Interaction volume radius: 10 \u00c5
Interaction volume height: 10 \u00c5
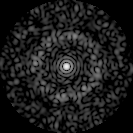
Disorder parameter: 0.8411